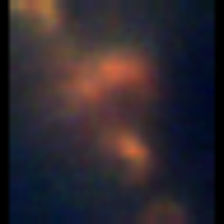
Taxon: Diatom_aggregate
Group: Diatoms